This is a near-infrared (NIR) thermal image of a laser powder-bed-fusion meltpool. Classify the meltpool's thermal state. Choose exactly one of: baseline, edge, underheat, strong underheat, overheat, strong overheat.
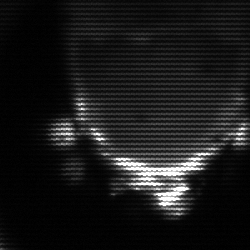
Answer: edge